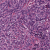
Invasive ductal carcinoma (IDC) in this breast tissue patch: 1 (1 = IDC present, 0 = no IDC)